Question: Long story short. I want my spinner to always show same first item "Add". When item selected from the list it should be gone from the list and the specific action happen. The text "Add" should still appear on spinner. So my question is how to make that spinner always show first item on his dataList? PS. I made that first item in the list don't show when drop down is open.
My layout:
'''
<Spinner
android:id="@+id/spinner_add"
style="@style/Widget.AppCompat.Spinner.Underlined"
android:layout_width="match_parent"
android:layout_height="match_parent"
android:backgroundTint="@color/colorButton" />
'''
Method to set spinner adapter with data list:
'''
private fun fillAddSpinner() {
val spinner: Spinner = findViewById(R.id.spinner_add)
val titles: MutableList<String> = ArrayList()
titles.add(resources.getString(R.string.add_advanced_filter))
for (filter in tableAdvancedFilters) {
titles.add(filter.title)
}
val dataAdapter = object : ArrayAdapter<String?>(this, R.layout.spinner_item,
titles as List<String?>
) {
override fun getDropDownView(
position: Int,
convertView: View?,
parent: ViewGroup
): View {
var v: View? = null
// If this is the initial dummy entry, make it hidden
if (position == 0) {
val tv = TextView(context)
tv.height = 0
tv.visibility = View.GONE
v = tv
} else { // Pass convertView as null to prevent reuse of special case views
v = super.getDropDownView(position, null, parent)
}
// Hide scroll bar because it appears sometimes unnecessarily, this does not prevent scrolling
parent.isVerticalScrollBarEnabled = false
return v!!
}
}
dataAdapter.setDropDownViewResource(android.R.layout.simple_spinner_dropdown_item)
spinner.adapter = dataAdapter
}
'''
I want it stay the same like it is now:

After user selects one item from spinner I will render specific filter choices.
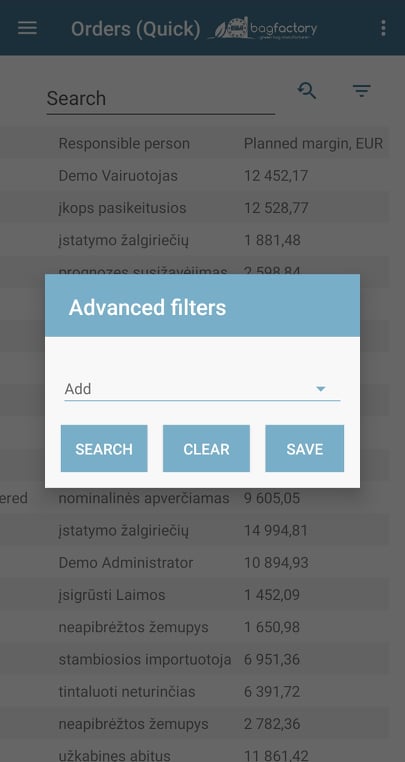
Answer: If you want to programmatically set spinner selected item use the following: 'spinnerObject.setSelection(INDEX_OF_ITEM)'